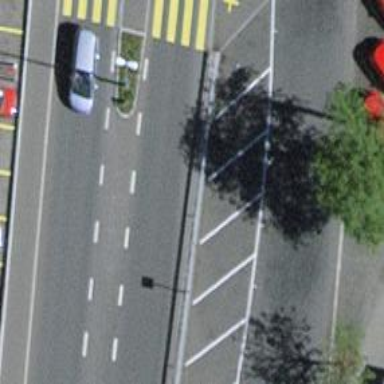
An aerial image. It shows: Car sharing facility.